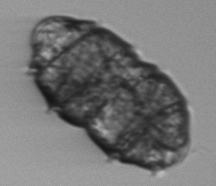
Label: Margalefidinium